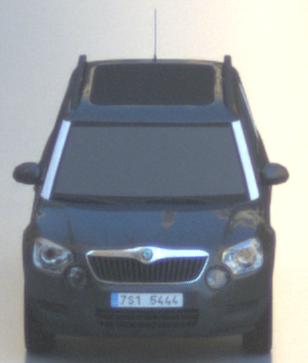
Make: Skoda
Model: Yeti 1.2 TSI
Detailed model: Yeti
Model produced from: 2009/11
Model produced until: 2011/10
Doors: 5
Color: gray
Road condition: wet road
Daytime: morning or afternoon
Contrast: low contrast